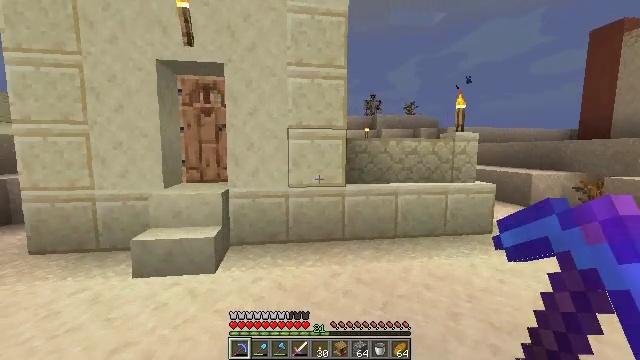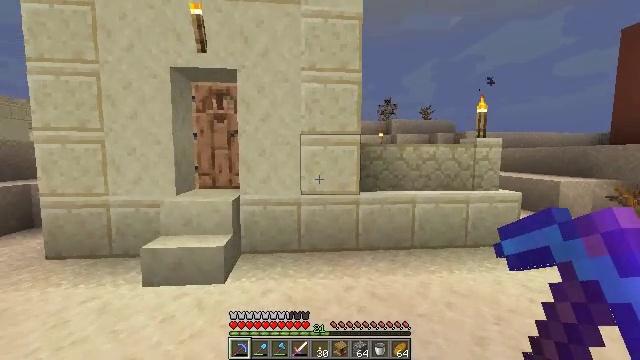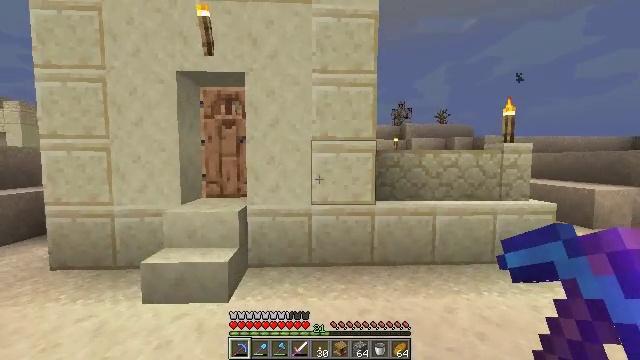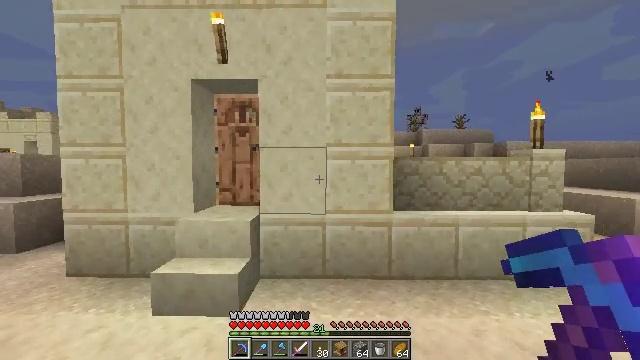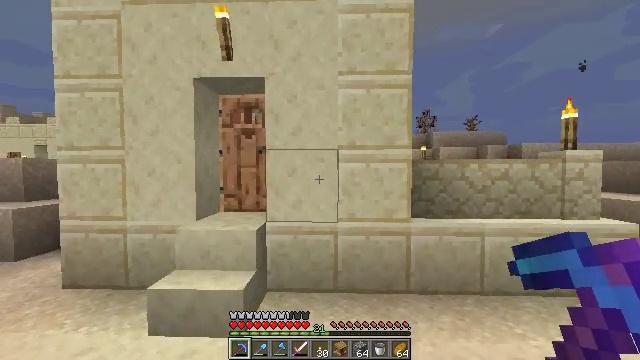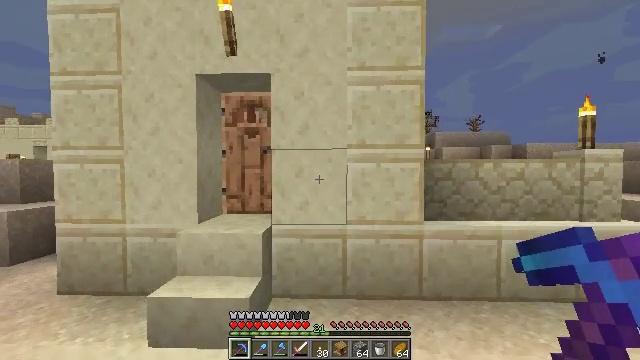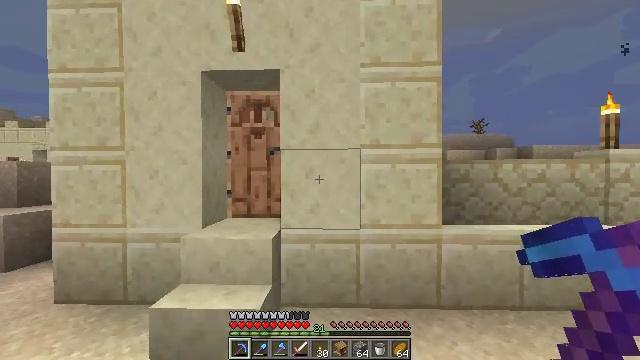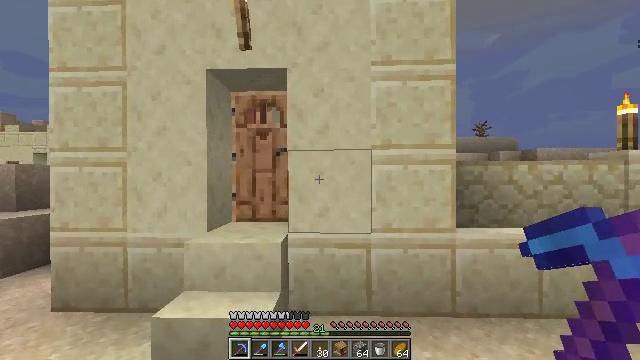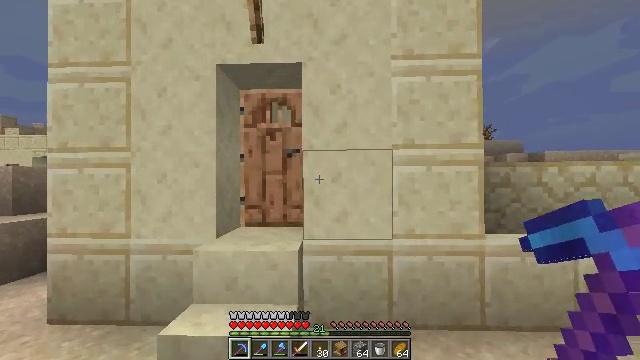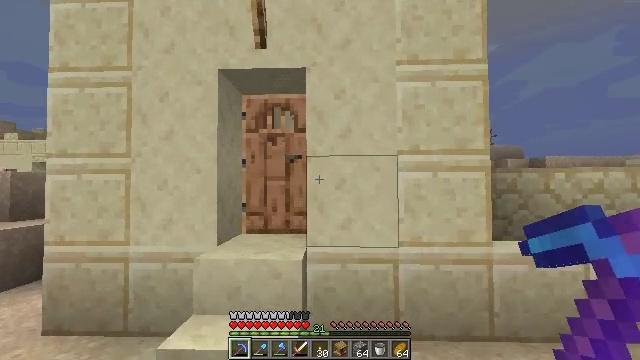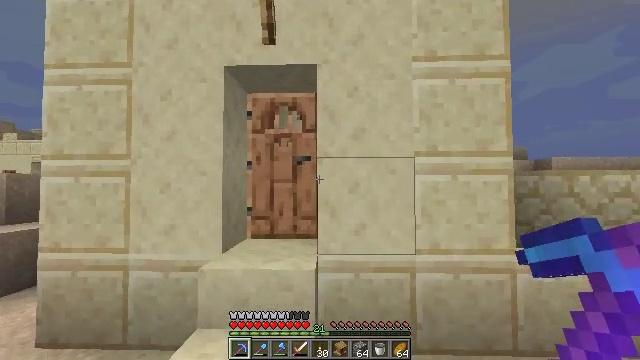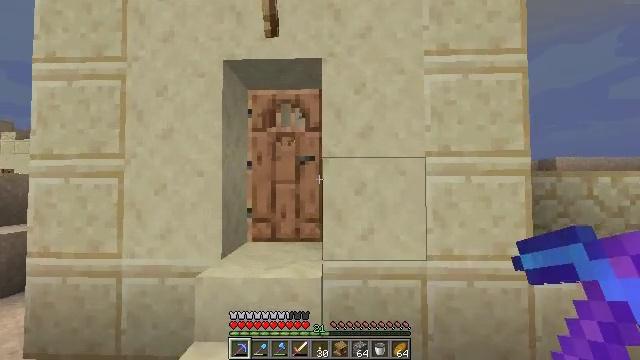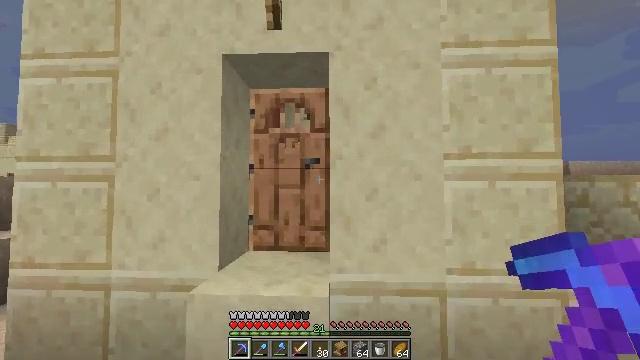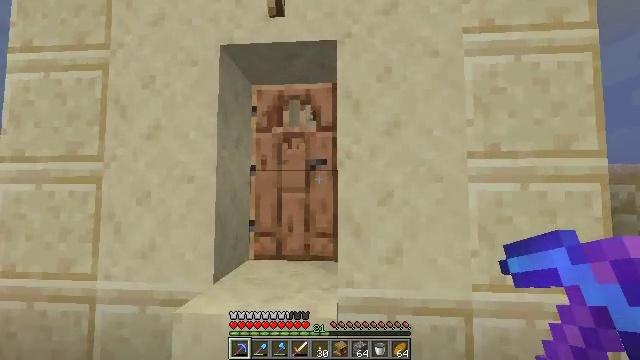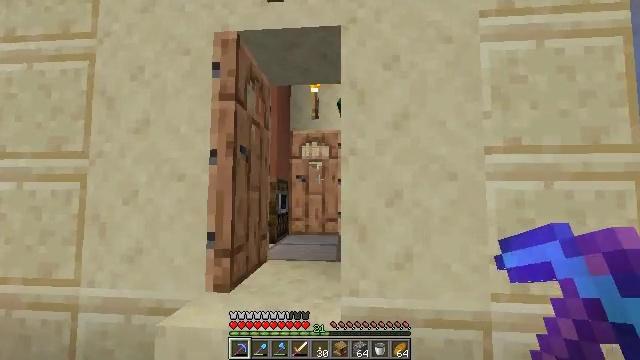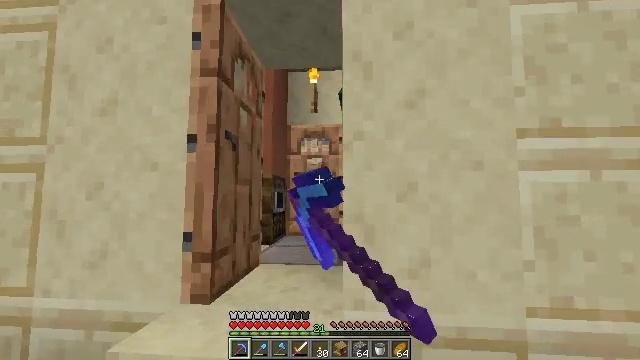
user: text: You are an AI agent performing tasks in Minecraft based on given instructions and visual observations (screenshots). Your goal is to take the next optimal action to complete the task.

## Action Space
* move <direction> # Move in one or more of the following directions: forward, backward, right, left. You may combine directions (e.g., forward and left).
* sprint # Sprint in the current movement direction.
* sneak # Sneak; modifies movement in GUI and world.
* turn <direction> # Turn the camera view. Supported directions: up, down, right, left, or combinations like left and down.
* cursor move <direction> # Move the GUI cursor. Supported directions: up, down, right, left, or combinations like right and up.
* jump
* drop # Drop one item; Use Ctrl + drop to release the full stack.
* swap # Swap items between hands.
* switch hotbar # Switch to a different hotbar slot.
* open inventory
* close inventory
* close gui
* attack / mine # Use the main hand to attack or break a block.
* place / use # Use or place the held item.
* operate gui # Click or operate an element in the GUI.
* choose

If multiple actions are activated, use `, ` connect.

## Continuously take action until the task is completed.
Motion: motion action
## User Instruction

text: Mine smooth sandstone using a pickaxe.
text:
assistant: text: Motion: move forward, turn left and up
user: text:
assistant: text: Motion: move forward, turn left and up
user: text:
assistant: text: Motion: move forward, turn left and up
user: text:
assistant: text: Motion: move forward and move left, turn left
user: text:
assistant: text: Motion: move forward and move left
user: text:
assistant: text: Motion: move forward and move left
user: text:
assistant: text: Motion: move forward and move left
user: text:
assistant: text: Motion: move forward and move left
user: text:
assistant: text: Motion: move forward and move left, turn up
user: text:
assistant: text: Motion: move forward
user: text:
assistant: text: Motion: move forward
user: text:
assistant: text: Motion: move forward
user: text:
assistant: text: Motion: move forward, turn left
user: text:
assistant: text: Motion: move forward, use / place
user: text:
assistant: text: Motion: move forward, use / place
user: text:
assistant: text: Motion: move forward, use / place
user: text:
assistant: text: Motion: move forward
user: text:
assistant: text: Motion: move forward
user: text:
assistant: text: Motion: move forward, turn right and down
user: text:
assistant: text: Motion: move forward, turn down
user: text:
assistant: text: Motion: move forward and move left, turn down
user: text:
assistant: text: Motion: move forward and move left, turn down
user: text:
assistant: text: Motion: move forward and move left, turn down
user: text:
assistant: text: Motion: move forward and move left
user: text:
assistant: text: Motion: move forward, turn right and down
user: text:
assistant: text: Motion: move forward, turn right and down
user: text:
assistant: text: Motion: move forward, turn down
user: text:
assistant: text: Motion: move forward, turn down
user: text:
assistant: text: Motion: move forward
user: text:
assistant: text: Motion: no_op